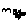
Label: bird